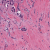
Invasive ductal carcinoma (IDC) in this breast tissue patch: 1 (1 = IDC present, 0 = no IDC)